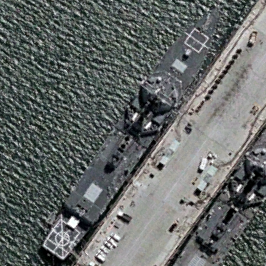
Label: destroyer